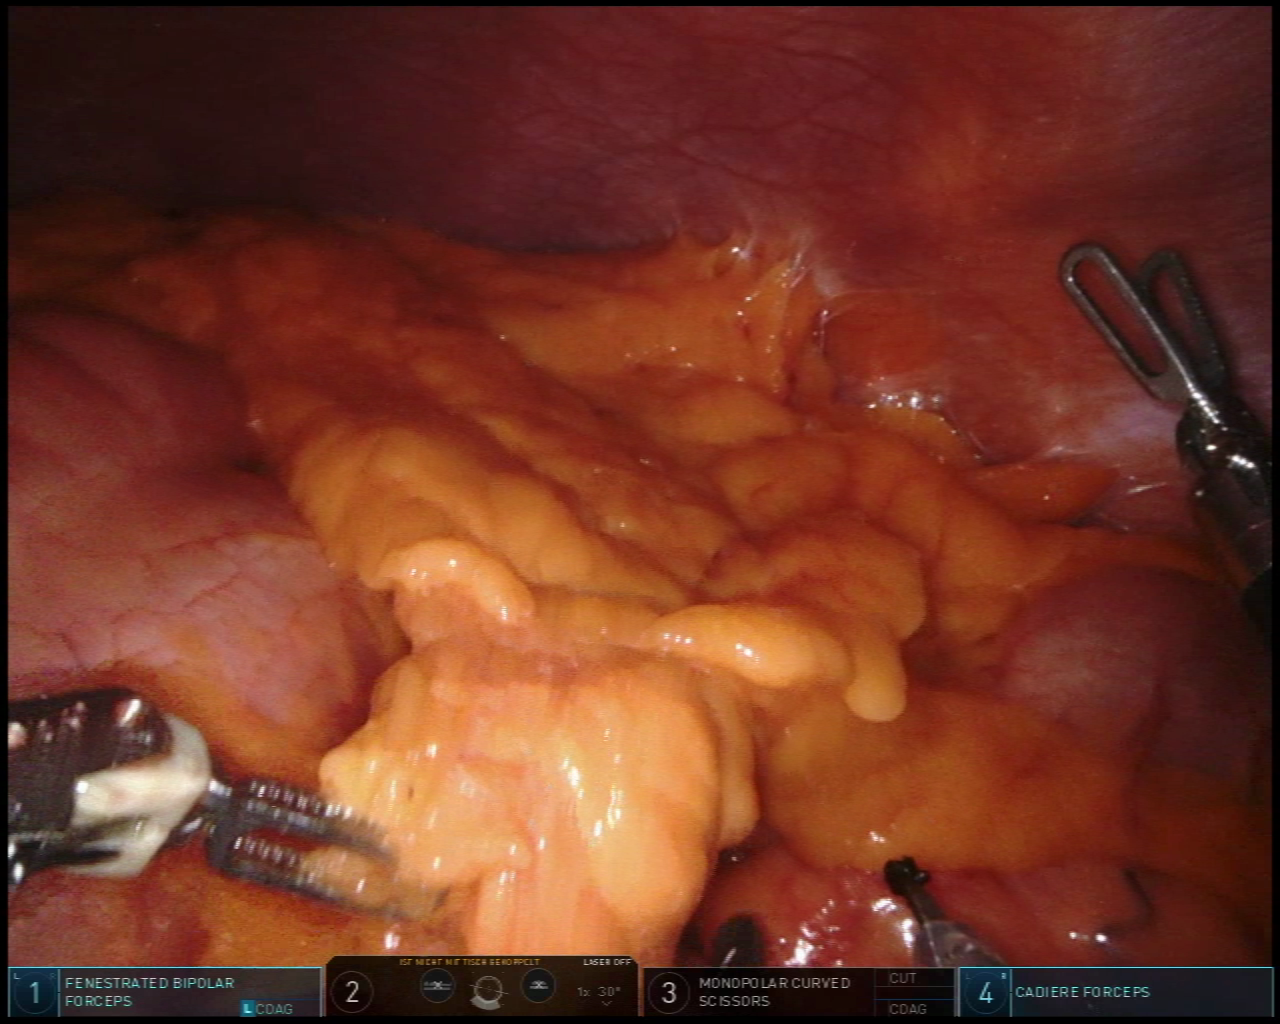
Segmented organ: abdominal_wall
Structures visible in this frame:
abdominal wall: yes
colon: yes
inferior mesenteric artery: no
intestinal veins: no
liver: no
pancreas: no
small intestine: yes
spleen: no
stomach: no
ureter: no
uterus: no
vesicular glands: no